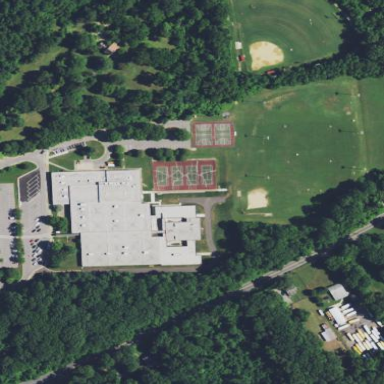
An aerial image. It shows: School.